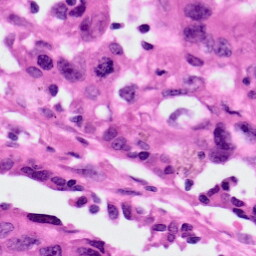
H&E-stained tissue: Lung